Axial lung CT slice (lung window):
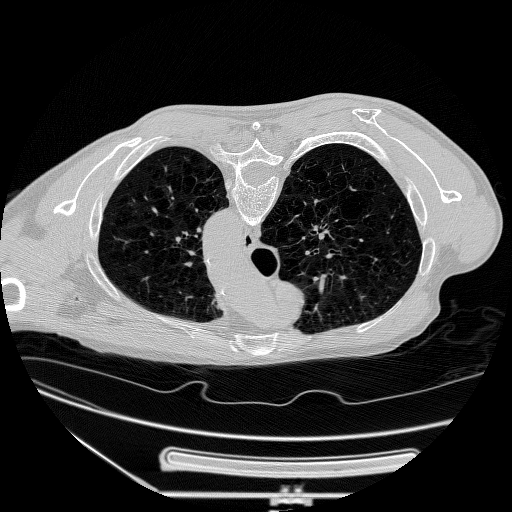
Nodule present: no